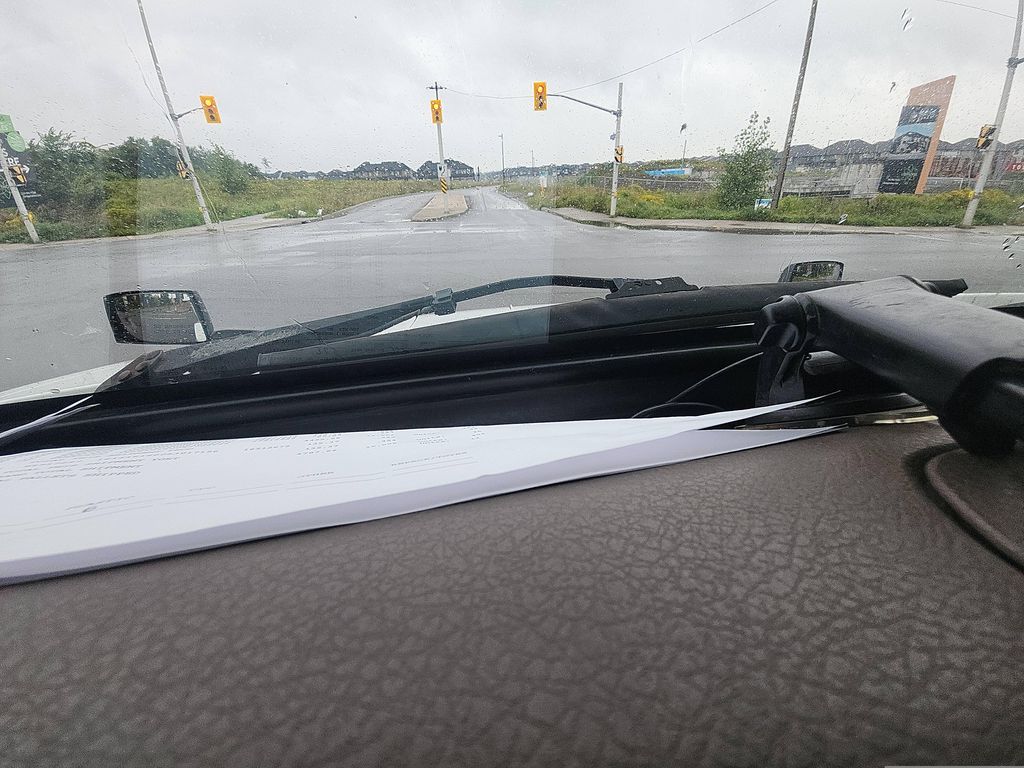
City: ottawa-gatineau